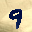
Label: 9